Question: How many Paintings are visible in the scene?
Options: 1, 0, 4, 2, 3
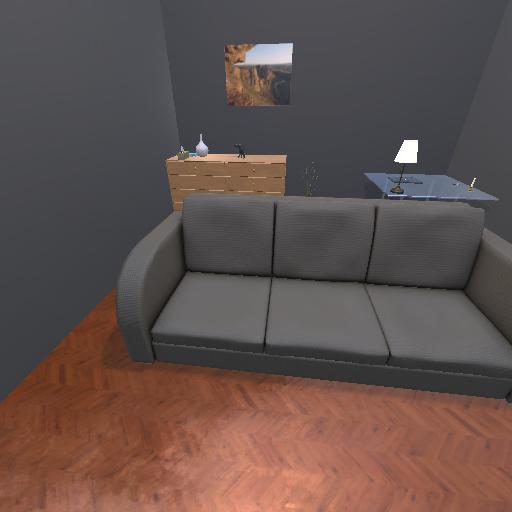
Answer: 1